【题型】填空题　【知识点】平面几何　【难度】medium
如图，矩形 $ABCD$，$AB=8$，$BC=4$，点 $E$ 是边 $AB$ 上的动点，点 $F$ 是射线 $BC$ 上的动点，且 $BF=2AE$，连接 $AF$，$CE$。若 $\frac{1}{2}AF + CE = m$，则 $m$ 的最小值为\_\_\_\_\_\_。}

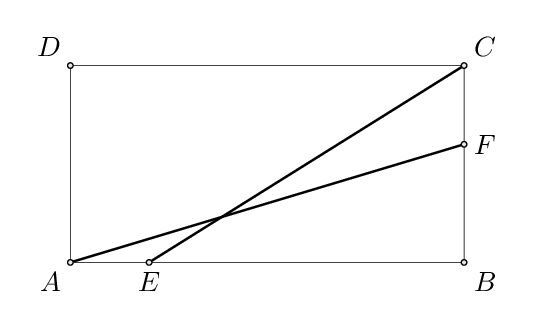
【解答】

\noindent \textbf{【答案】} $\boldsymbol{8\sqrt{2}}$

\vspace{0.2cm}
\noindent \textbf{【详解】} 解：$\because$在矩形$ABCD$中，$AB = 8$，$BC = 4$，
$\therefore DA = BC = 4$，$CD = AB = 8$，$\angle D = 90^\circ$；

如图，延长$DA$到$G$，使$AG = DA = 4$，连接$GE$、$GC$，

则$\dfrac{AG}{AB} = \dfrac{1}{2}$；
$\because BF = 2AE$，
$\therefore \dfrac{AE}{BF} = \dfrac{1}{2}$，
$\therefore \dfrac{AG}{AB} = \dfrac{AE}{BF} = \dfrac{1}{2}$；
$\because \angle GAE = \angle B = 90^\circ$，
$\therefore \triangle GAE \sim \triangle ABF$，
$\therefore \dfrac{GE}{AF} = \dfrac{1}{2}$，
即$GE = \dfrac{1}{2}AF$；

$\therefore \dfrac{1}{2}AF + CE = GE + CE \geq GC$，
当点$E$在线段$GC$上时，$GE + CE$取得最小值，从而$\dfrac{1}{2}AF + CE$取得最小值；
$\because DC = DG = 8$，$\angle D = 90^\circ$，
$\therefore$在$\text{Rt}\triangle DGC$中，由勾股定理得$GC = \sqrt{DC^2 + DG^2} = 8\sqrt{2}$，

$\therefore \dfrac{1}{2}AF + CE$取得最小值为$8\sqrt{2}$，即$m = 8\sqrt{2}$；
故答案为：$\boldsymbol{8\sqrt{2}}$．

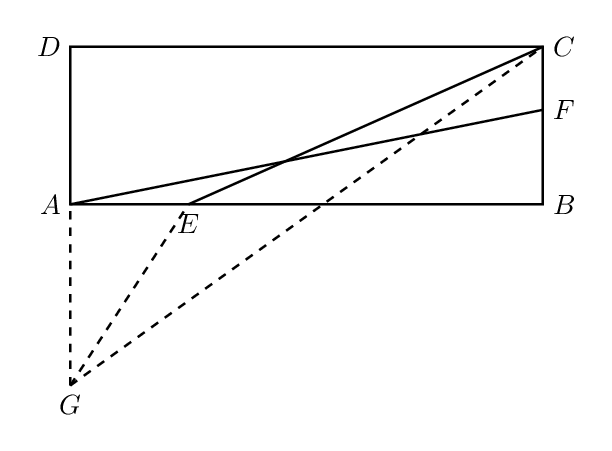